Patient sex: M
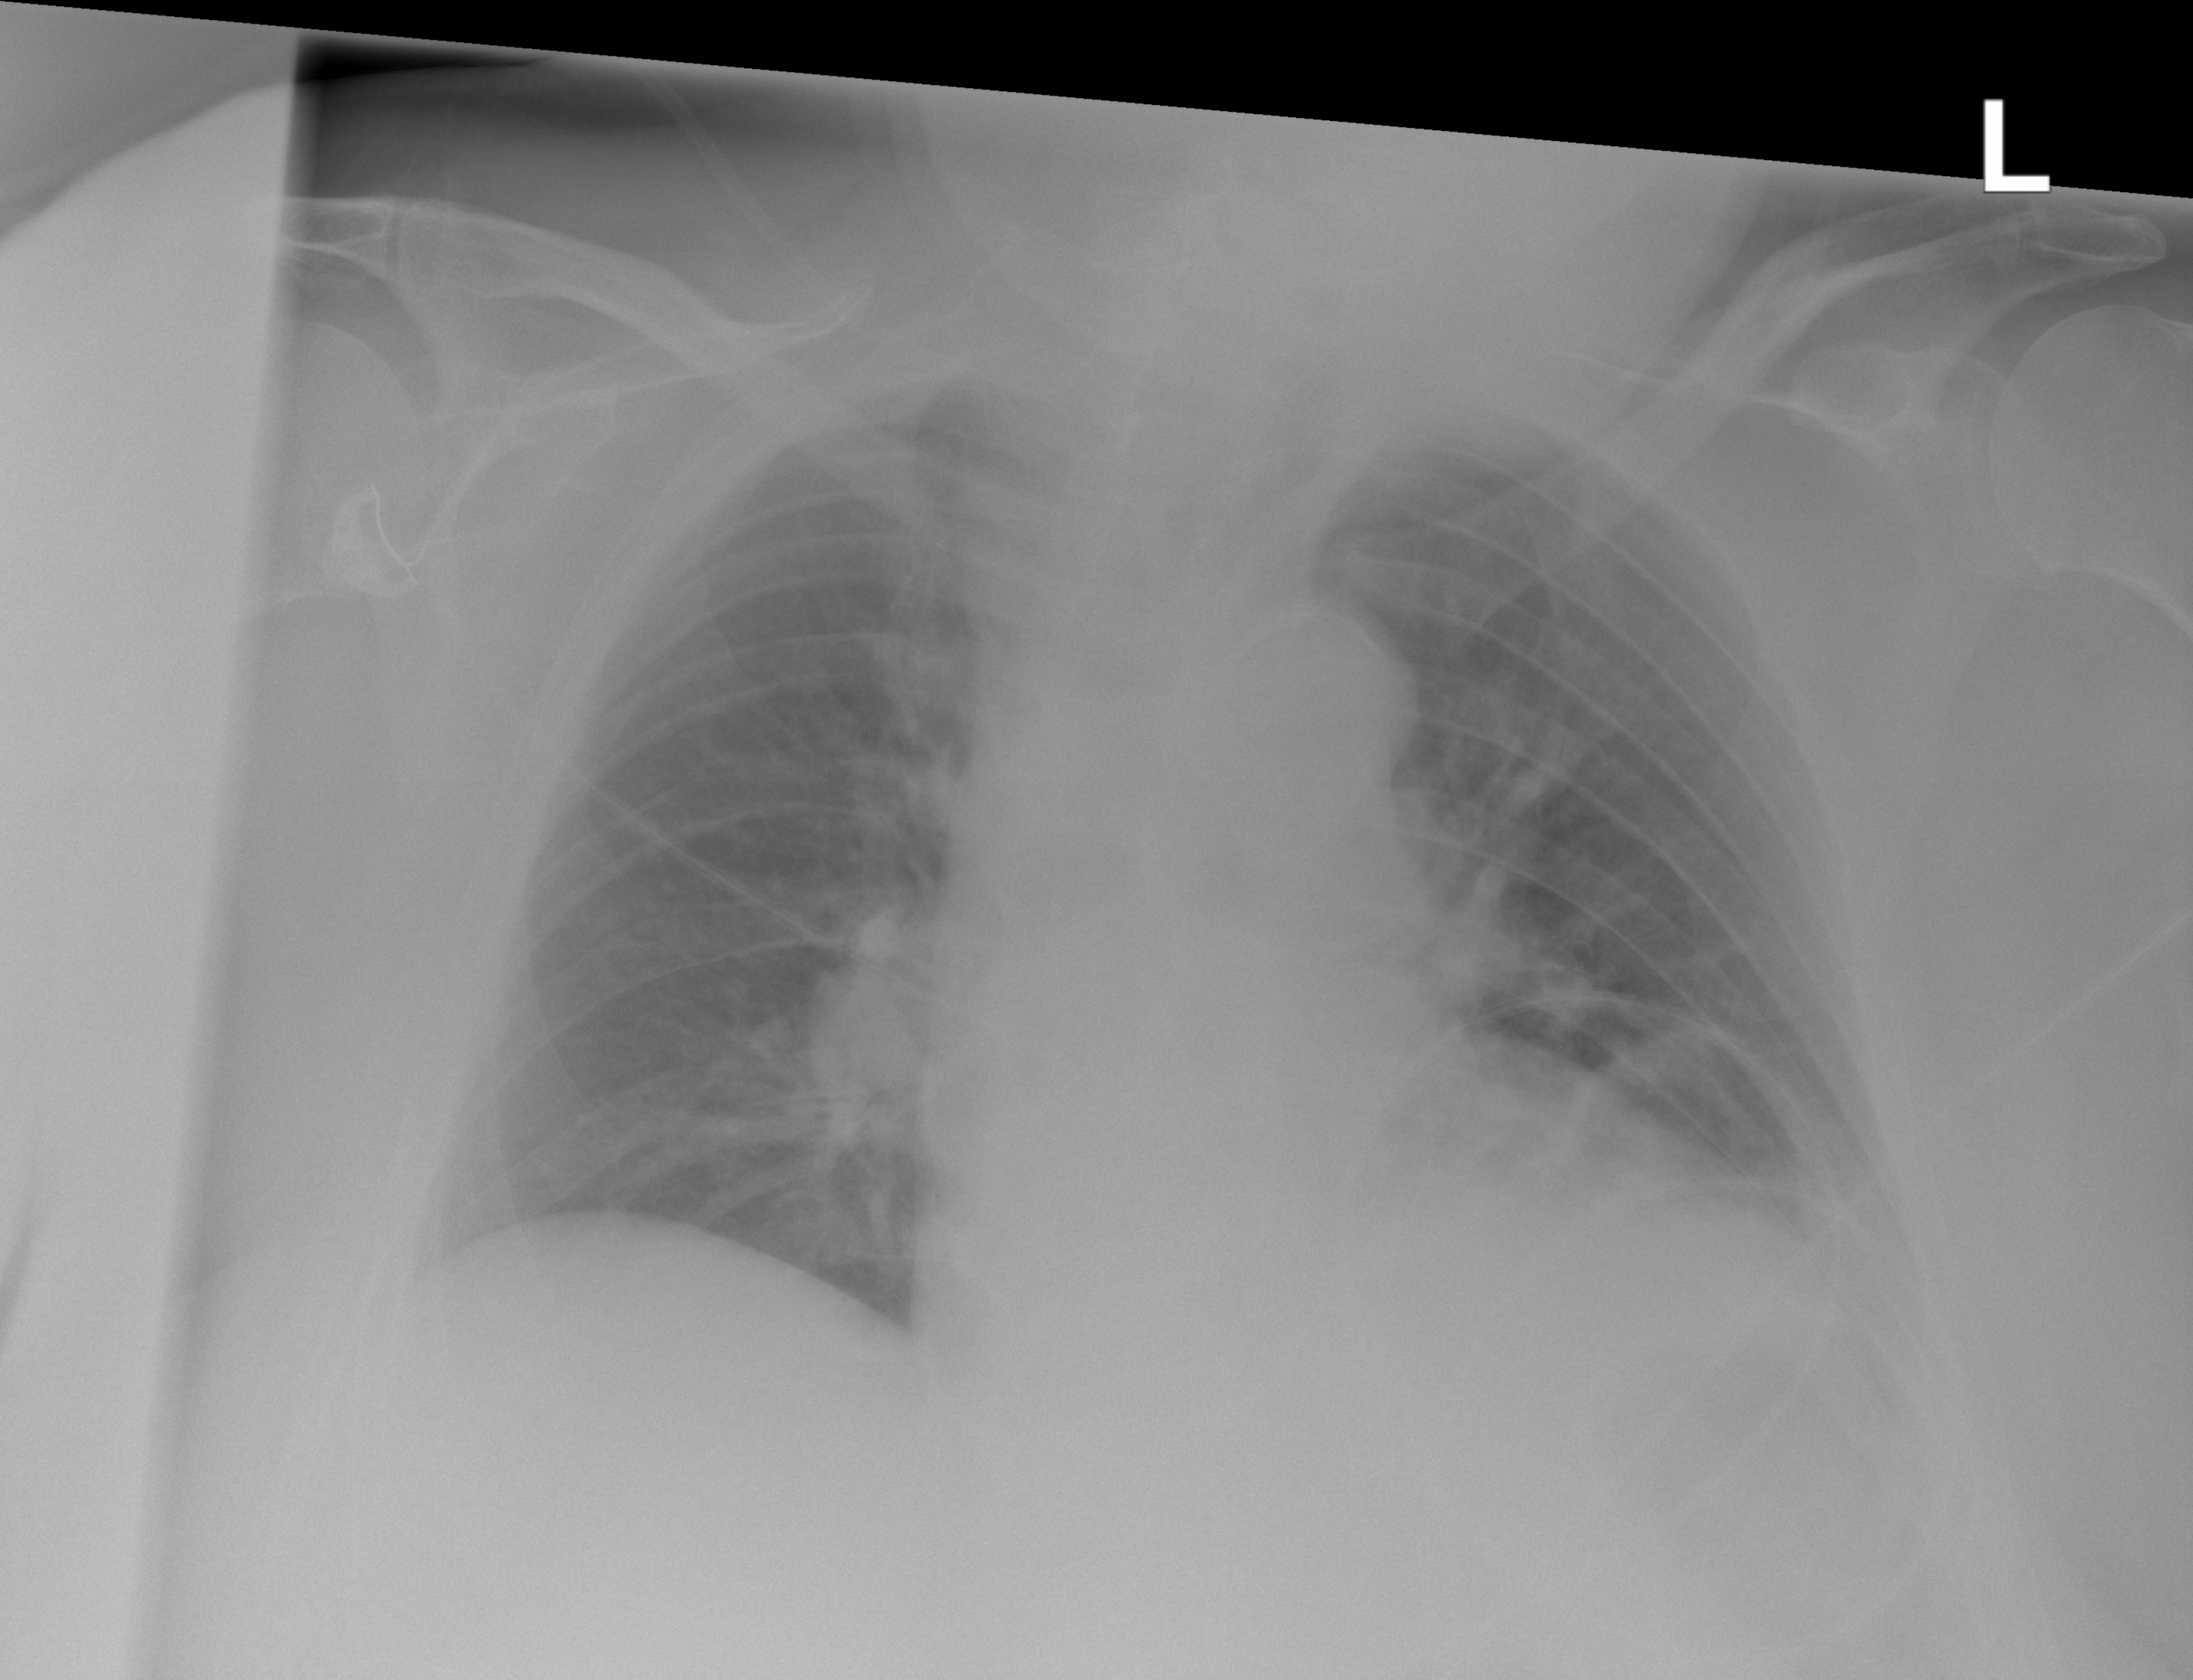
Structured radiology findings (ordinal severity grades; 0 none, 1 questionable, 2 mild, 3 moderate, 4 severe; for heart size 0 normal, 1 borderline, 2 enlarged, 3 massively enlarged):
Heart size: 2
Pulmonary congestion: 2
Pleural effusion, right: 0
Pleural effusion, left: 2
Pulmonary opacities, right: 0
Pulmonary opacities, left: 0
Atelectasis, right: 0
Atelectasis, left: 2